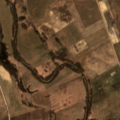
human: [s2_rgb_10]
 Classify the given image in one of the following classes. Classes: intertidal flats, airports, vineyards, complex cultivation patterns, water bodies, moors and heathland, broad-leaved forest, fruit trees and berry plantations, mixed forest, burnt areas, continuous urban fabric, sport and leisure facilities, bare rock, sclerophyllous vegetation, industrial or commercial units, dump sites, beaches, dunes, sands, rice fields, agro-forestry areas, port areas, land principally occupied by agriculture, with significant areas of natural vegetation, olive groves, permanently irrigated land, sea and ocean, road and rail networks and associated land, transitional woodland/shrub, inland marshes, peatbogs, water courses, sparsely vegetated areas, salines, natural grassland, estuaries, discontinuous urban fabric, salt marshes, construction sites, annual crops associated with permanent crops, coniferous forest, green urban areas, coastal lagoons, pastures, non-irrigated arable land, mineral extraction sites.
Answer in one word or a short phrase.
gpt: non-irrigated arable land, complex cultivation patterns, land principally occupied by agriculture, with significant areas of natural vegetation